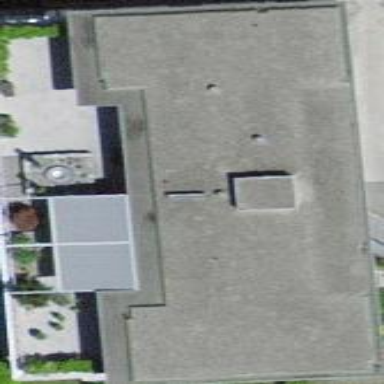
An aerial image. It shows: Building with apartments and flat roof.